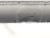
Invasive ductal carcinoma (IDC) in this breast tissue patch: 0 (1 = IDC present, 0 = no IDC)